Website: ulta-beauty
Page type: store-pickup
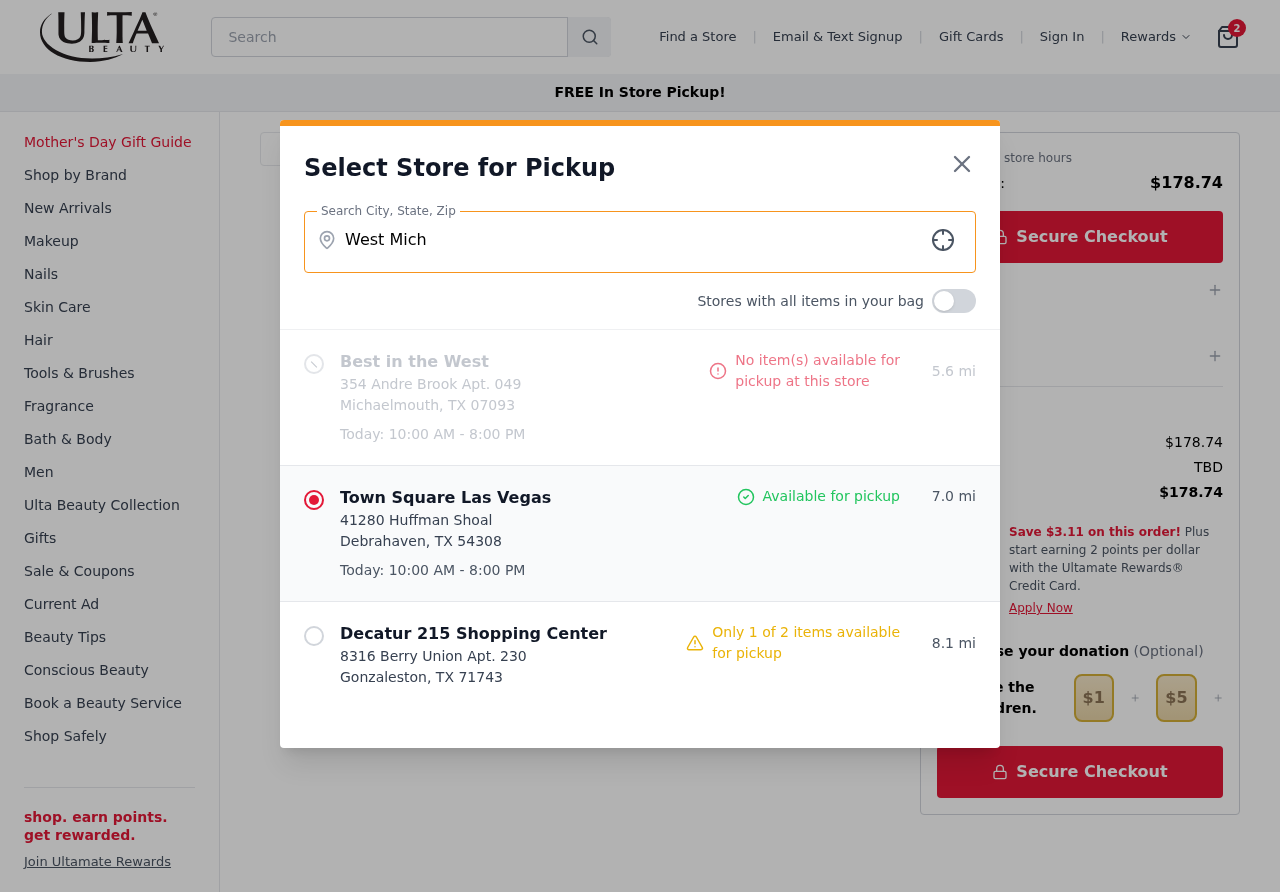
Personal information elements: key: PII_CITY
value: West Michael
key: PII_LOCATION1_CITY_STATE_ZIP
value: Michaelmouth, TX 07093
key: PII_LOCATION1_NAME
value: Best in the West
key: PII_LOCATION1_STREET
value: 354 Andre Brook Apt. 049
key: PII_LOCATION2_CITY_STATE_ZIP
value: Debrahaven, TX 54308
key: PII_LOCATION2_NAME
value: Town Square Las Vegas
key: PII_LOCATION2_STREET
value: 41280 Huffman Shoal
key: PII_LOCATION3_CITY_STATE_ZIP
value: Gonzaleston, TX 71743
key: PII_LOCATION3_NAME
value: Decatur 215 Shopping Center
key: PII_LOCATION3_STREET
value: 8316 Berry Union Apt. 230
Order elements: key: ORDER_NUM_ITEMS
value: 2
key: ORDER_TOTAL
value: $178.74
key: ORDER_SUBTOTAL
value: $178.74
Search elements: key: HEADER_SEARCH
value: Search
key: SEARCH_STORE_LOCATION
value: West Michael